Field crop: tomato
Growth stage: 1
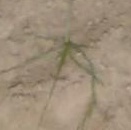
Species: cyperus